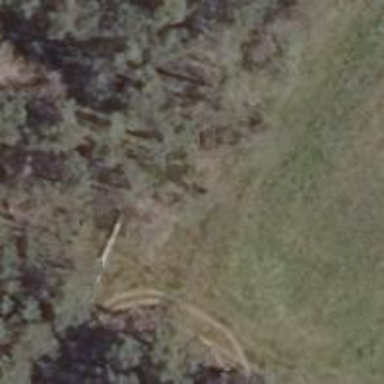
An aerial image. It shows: Grass track with grade 5 tracktype.